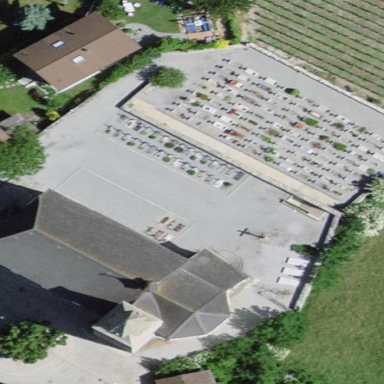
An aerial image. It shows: Cemetery.